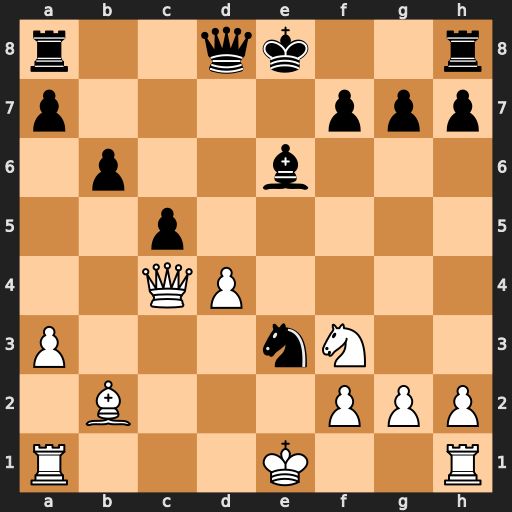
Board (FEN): r2qk2r/p4ppp/1p2b3/2p5/2QP4/P3nN2/1B3PPP/R3K2R
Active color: w
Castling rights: KQkq
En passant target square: -
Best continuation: Qb5+ Bd7 Qe2 O-O fxe3